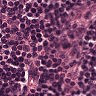
Metastatic tissue present: no